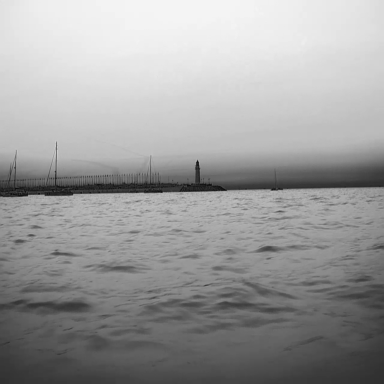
There are five objects shown in the infrared image, including a canoe, and four sailboats.